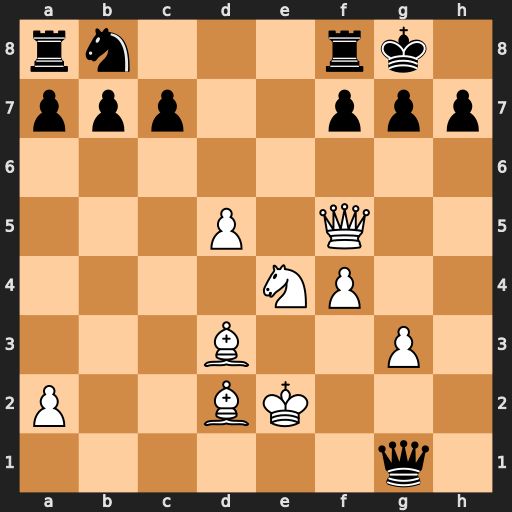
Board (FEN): rn3rk1/ppp2ppp/8/3P1Q2/4NP2/3B2P1/P2BK3/6q1
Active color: w
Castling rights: -
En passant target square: -
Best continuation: Nf6+ Kh8 Qxh7#